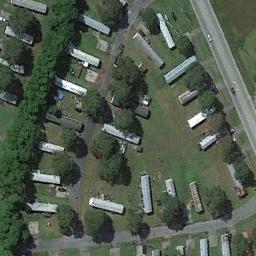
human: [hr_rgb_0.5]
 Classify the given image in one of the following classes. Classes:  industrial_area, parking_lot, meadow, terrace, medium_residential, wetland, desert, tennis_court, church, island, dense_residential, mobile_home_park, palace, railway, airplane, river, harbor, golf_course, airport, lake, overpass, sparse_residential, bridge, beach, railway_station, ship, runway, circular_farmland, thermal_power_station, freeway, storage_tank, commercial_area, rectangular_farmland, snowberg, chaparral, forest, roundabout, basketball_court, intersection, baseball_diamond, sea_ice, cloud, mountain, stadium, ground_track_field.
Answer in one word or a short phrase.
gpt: mobile_home_park